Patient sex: F
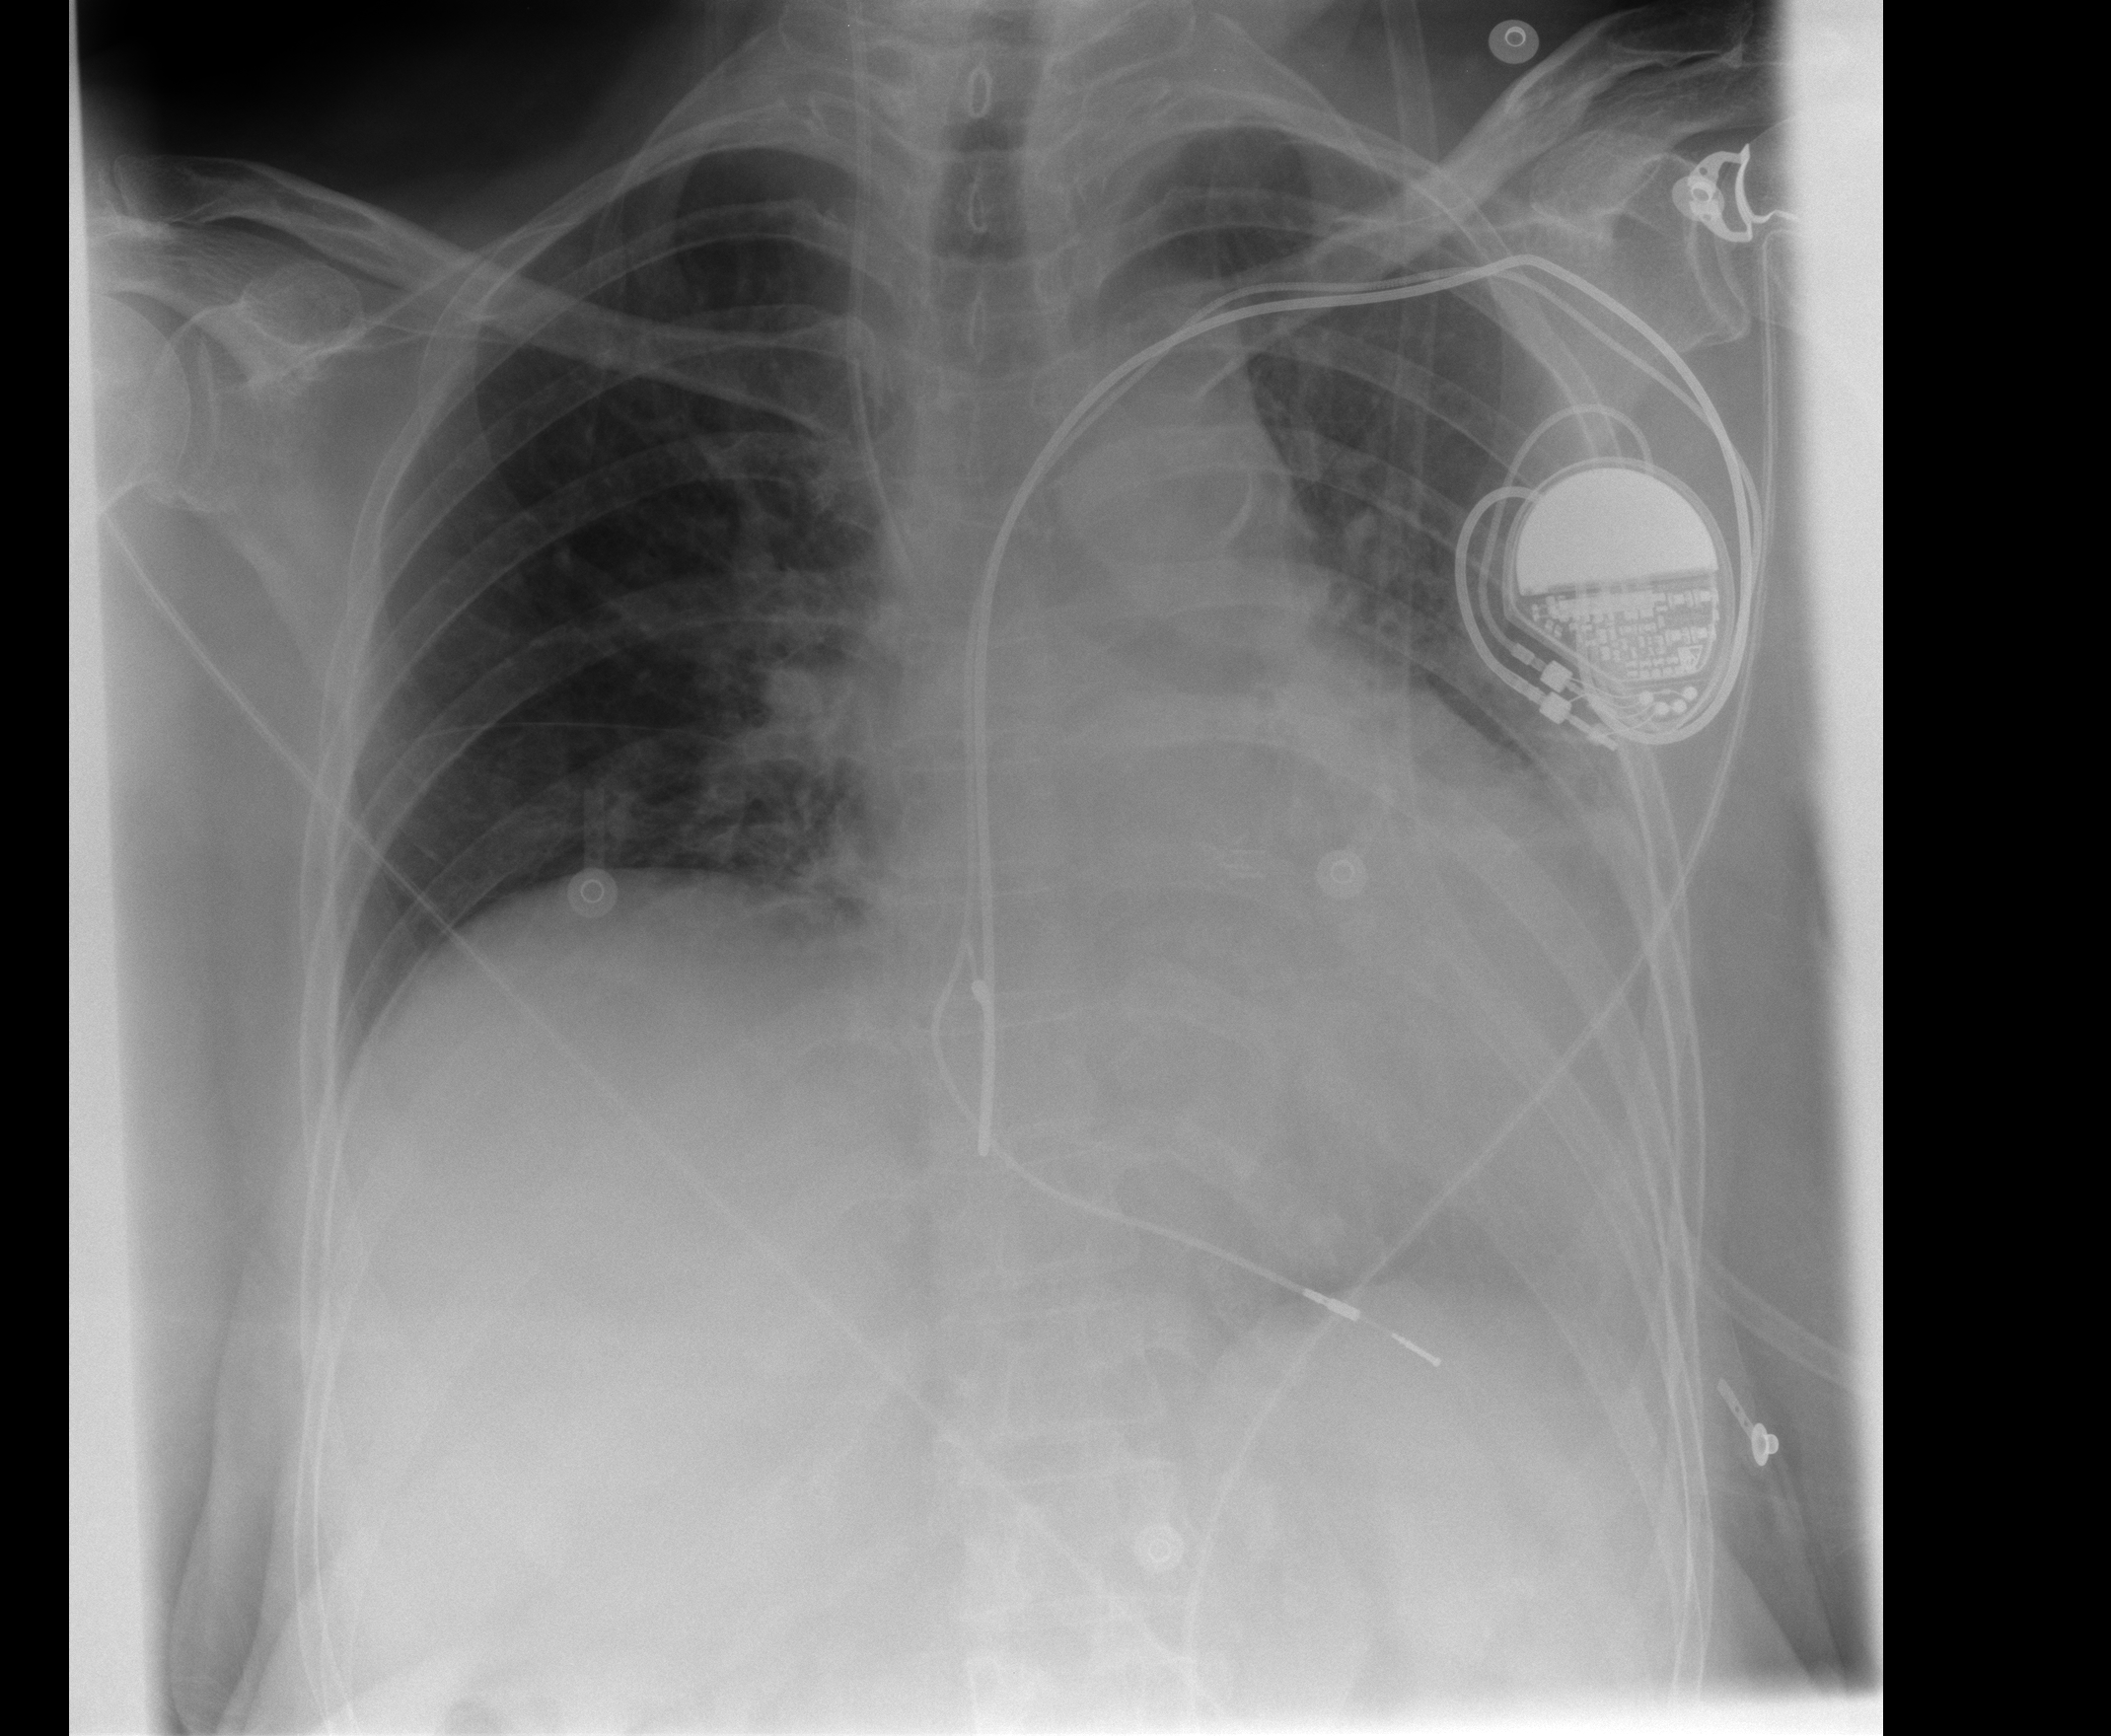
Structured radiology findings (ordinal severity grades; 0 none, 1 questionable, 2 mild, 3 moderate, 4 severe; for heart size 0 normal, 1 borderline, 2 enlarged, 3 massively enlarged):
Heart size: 2
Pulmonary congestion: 0
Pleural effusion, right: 0
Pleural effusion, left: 2
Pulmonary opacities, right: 0
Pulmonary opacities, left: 0
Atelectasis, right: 0
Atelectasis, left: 2